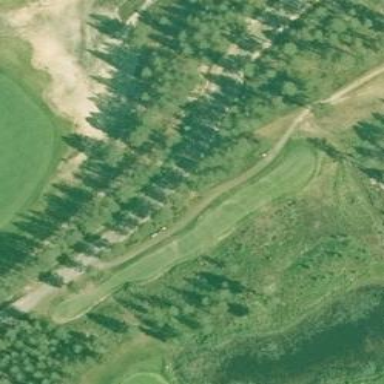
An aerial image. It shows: Grass area designated as golf tee.